Question: Is it possible to add some links in opportunity navigation pane ? I want to move process (Prospecting (Active), Pre-Quota,...) navigation to marked area.
See in picture what I mean.

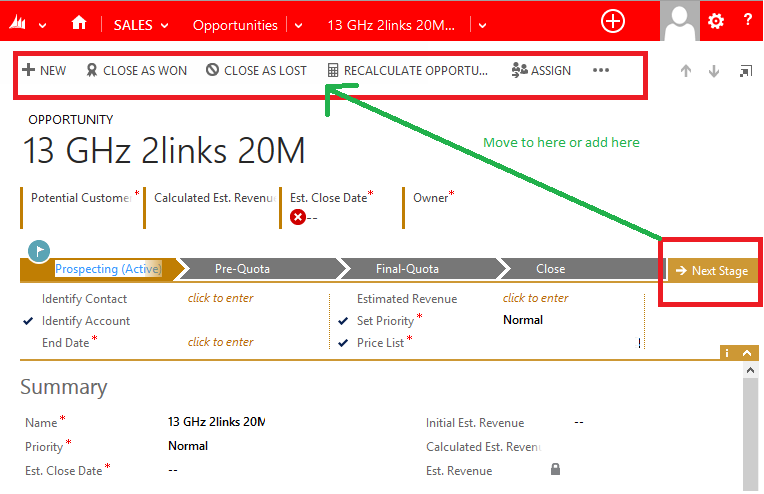
Answer: No you can't do this. The logic of the process flow is controlled by a workflow which you can change. However, the display within the UI is done by the CRM platform and cannot be changed.
The area that you want to move it to is the Command Bar (it used to be called the ribbon in CRM 2011). This can be customized by adding or removing buttons but nothing as extensive as moving entire sections of the form around. You might be able to mimic some of the functionality of the process flow from custom buttons in the command bar. However, I think it would be unlikely to yield much benefit for the amount of work involved.